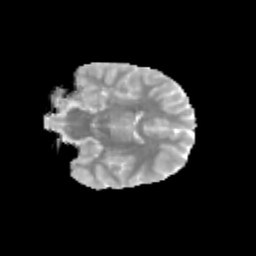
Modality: MD
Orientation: coronal
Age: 9
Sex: male
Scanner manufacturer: siemens
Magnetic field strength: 3 T
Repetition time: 3.8 s
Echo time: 0.07 s